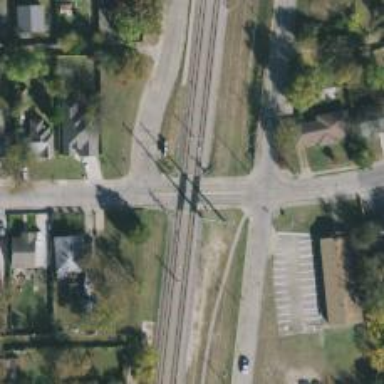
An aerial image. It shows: Railway level crossing.